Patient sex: M
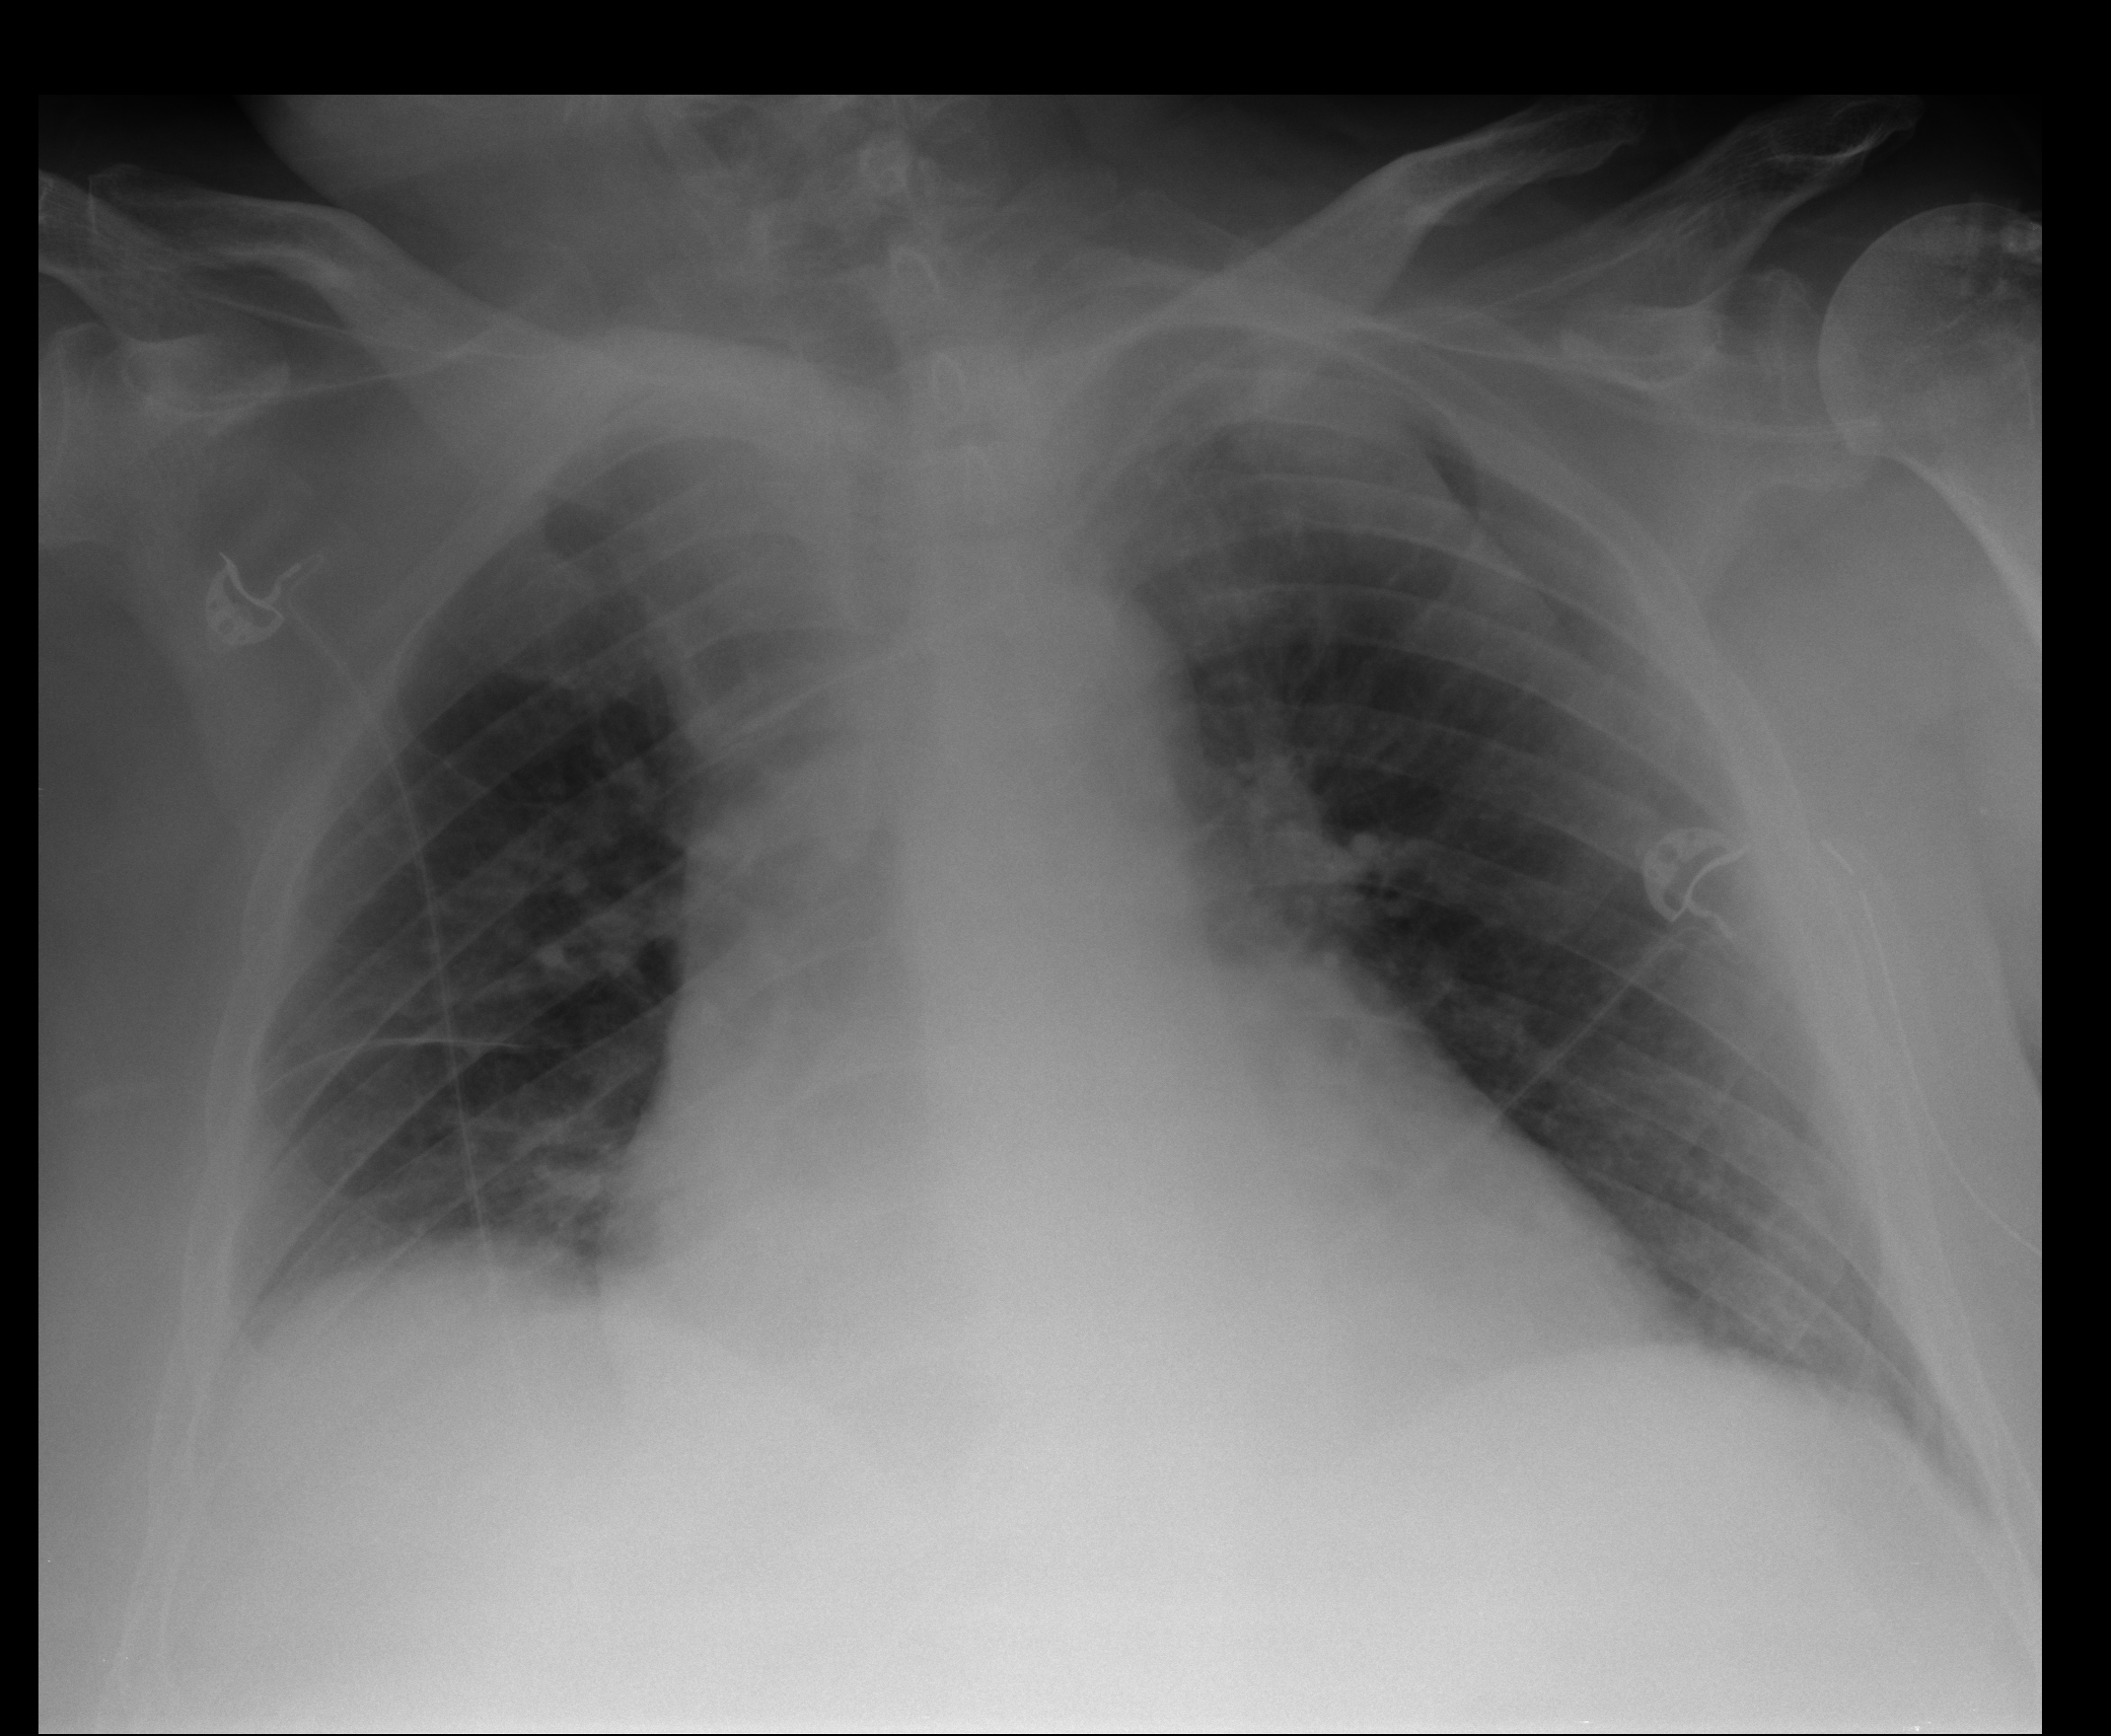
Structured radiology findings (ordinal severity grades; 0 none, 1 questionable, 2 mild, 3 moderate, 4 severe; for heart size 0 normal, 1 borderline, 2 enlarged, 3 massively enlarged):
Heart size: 2
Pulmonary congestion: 0
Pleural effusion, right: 0
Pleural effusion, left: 0
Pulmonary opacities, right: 2
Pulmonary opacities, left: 0
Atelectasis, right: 2
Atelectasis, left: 1